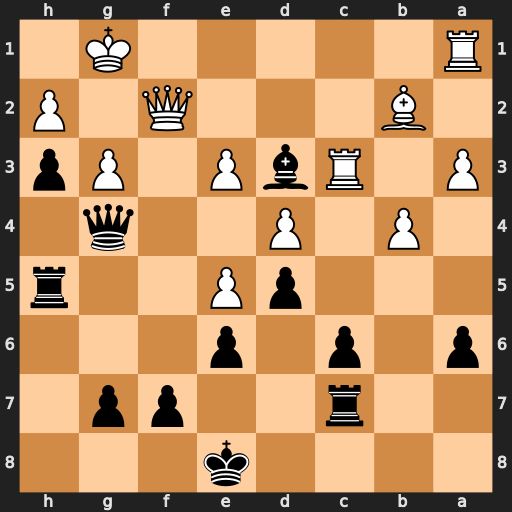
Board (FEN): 4k3/2r2pp1/p1p1p3/3pP2r/1P1P2q1/P1RbP1Pp/1B3Q1P/R5K1
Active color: b
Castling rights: -
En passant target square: -
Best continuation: Rf5 Rxd3 Rxf2